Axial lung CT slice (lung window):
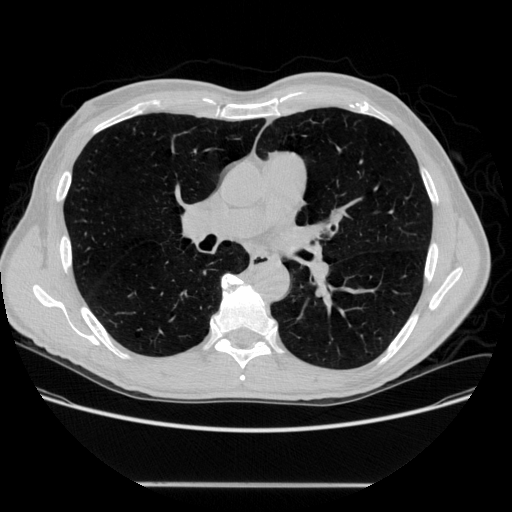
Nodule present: no